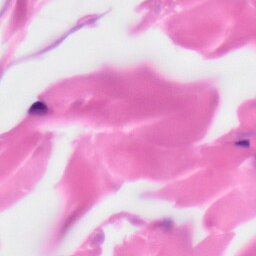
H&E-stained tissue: Skin